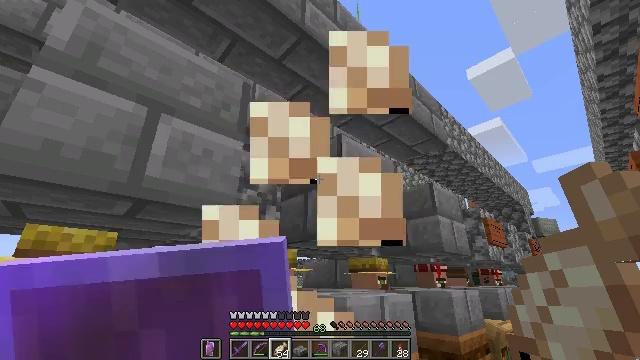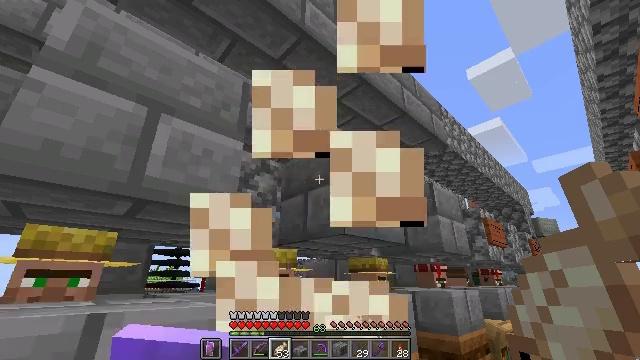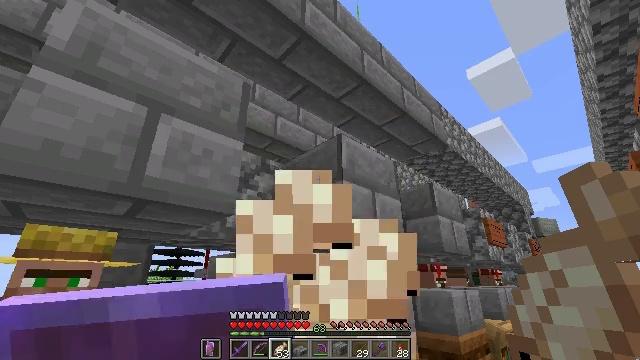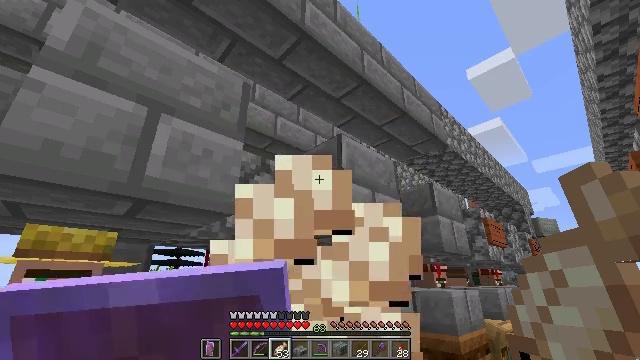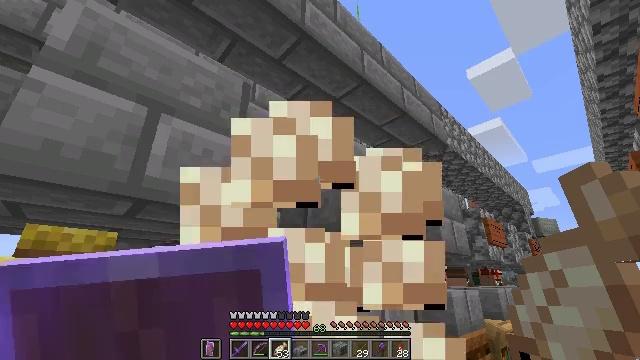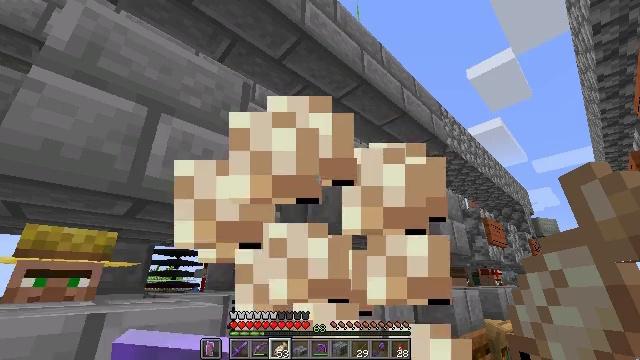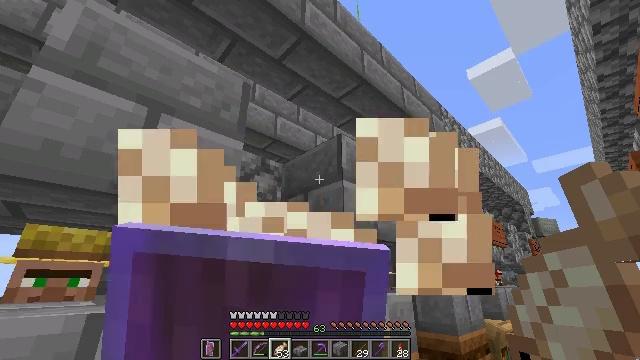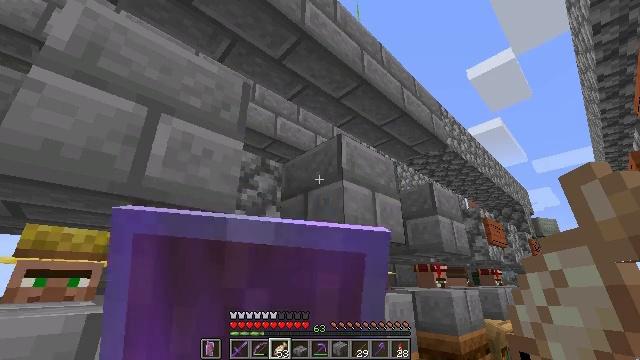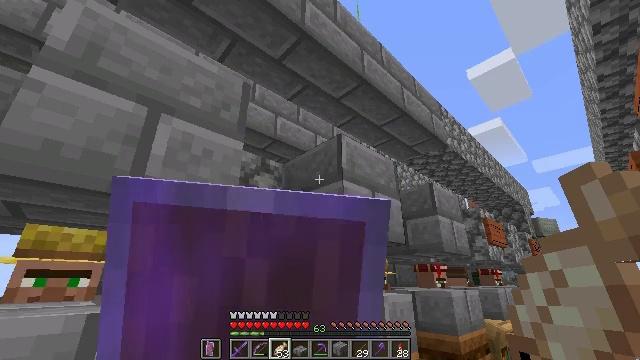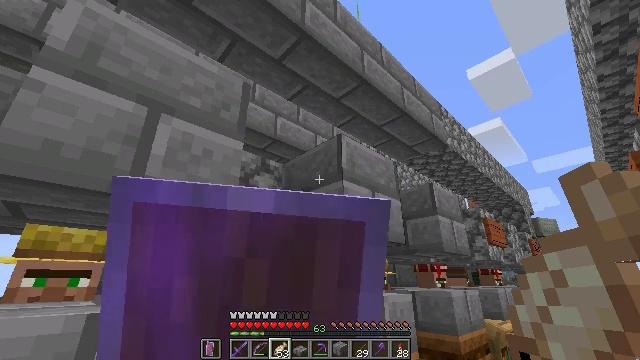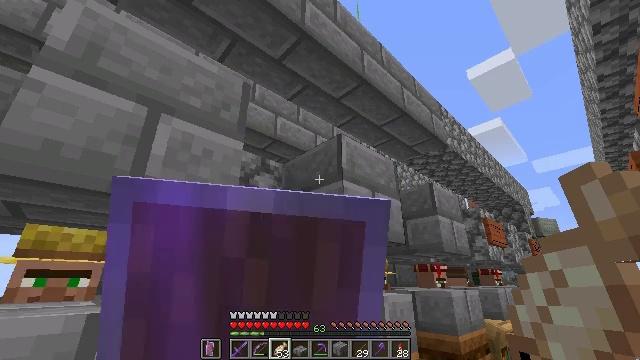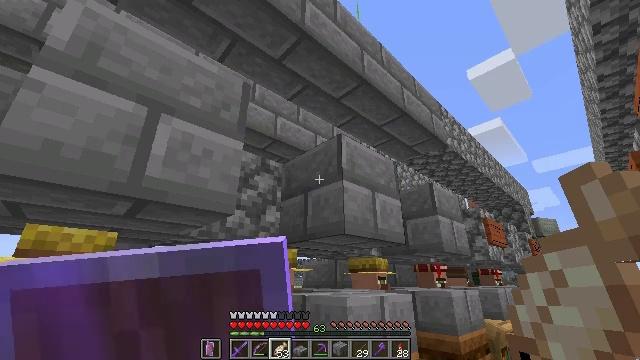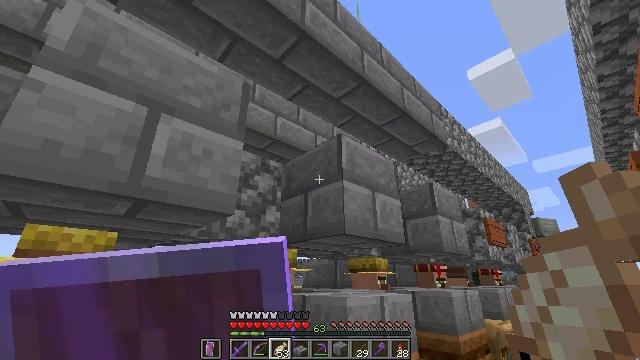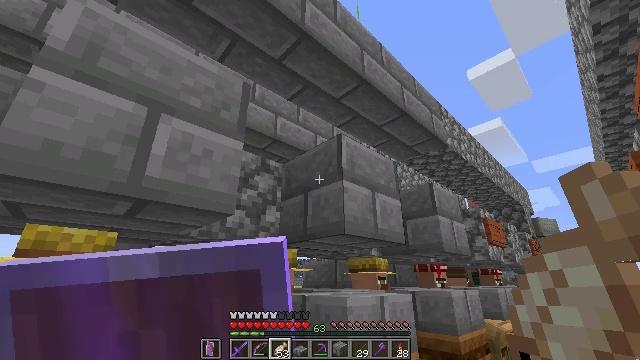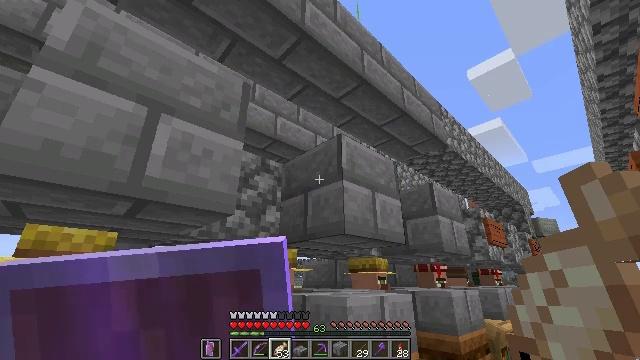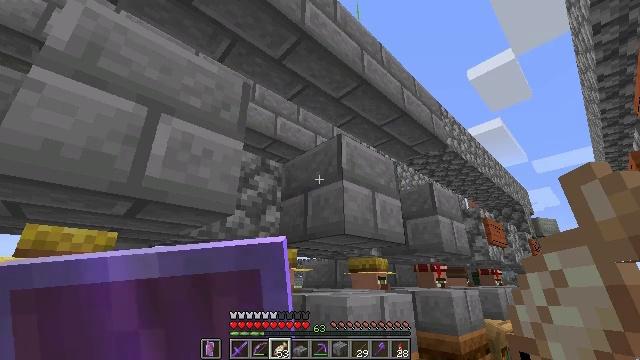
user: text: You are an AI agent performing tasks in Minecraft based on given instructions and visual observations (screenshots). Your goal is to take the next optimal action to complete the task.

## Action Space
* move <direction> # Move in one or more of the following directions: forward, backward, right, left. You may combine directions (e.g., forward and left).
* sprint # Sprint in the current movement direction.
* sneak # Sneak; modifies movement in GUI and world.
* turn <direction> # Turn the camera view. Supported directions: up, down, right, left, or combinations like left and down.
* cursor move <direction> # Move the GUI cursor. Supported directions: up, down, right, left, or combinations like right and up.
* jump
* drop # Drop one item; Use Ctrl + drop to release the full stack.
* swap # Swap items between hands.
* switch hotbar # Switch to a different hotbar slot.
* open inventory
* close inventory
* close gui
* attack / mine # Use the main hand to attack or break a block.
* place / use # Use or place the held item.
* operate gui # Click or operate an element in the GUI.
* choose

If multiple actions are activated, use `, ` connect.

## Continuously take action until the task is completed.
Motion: motion action
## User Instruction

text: Mine the blast furnace.
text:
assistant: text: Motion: use / place
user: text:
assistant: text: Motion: use / place
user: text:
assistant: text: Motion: use / place
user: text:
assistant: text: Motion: use / place
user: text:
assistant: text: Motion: use / place
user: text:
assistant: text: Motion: use / place
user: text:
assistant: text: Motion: use / place
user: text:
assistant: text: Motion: use / place
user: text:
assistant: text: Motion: use / place
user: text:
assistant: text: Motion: use / place
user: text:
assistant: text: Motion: no_op
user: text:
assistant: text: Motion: no_op
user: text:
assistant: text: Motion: no_op
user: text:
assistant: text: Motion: no_op
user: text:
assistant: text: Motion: no_op
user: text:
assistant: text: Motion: no_op
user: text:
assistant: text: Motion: no_op
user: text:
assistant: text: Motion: no_op
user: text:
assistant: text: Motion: no_op
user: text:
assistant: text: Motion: no_op
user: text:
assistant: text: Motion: no_op
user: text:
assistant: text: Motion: no_op
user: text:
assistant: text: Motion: no_op
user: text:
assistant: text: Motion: no_op
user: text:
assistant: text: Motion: no_op
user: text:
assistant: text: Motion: no_op
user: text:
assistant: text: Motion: no_op
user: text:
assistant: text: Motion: no_op
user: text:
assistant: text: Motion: no_op
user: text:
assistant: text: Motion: no_op